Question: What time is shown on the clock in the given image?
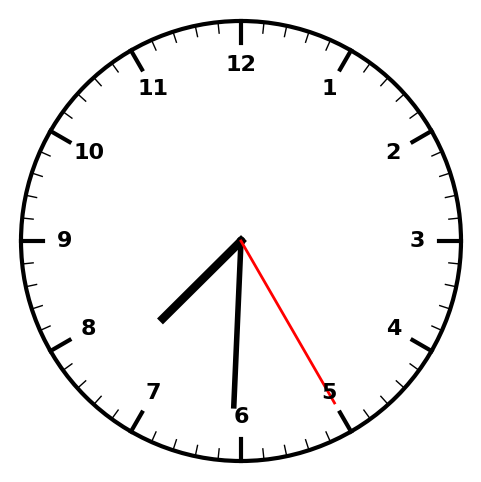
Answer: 07:30:25